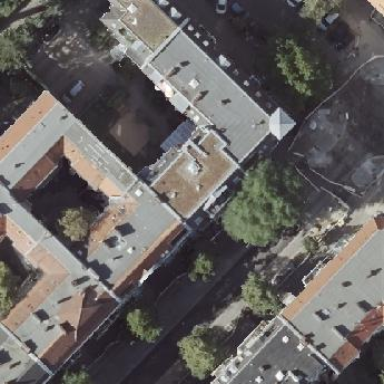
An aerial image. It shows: Unique apartment building with double saltbox roof shape.